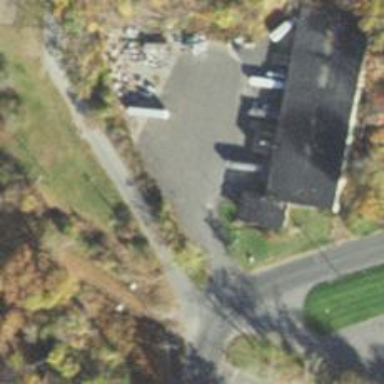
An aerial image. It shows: Driveway.